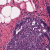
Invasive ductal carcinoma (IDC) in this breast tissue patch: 0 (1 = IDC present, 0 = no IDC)